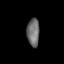
Tissue: lung
Cell type: Epithelial cells
Senescence score: 0.1545
Nuclear area (px): 347
Mean DAPI intensity: 107.536